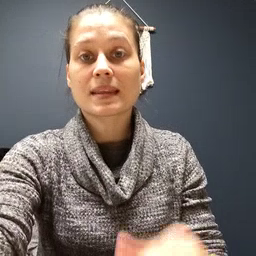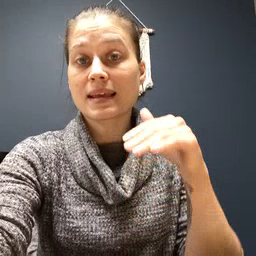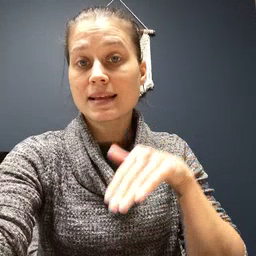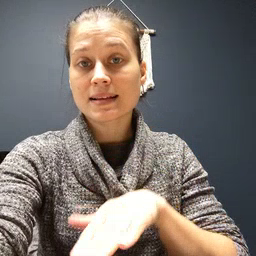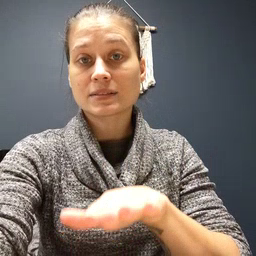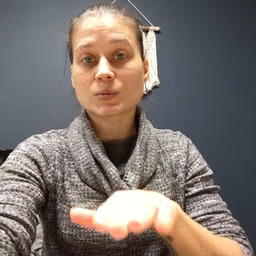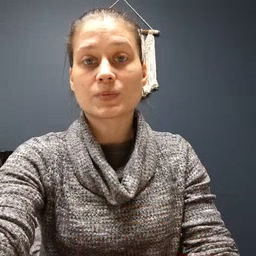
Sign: into